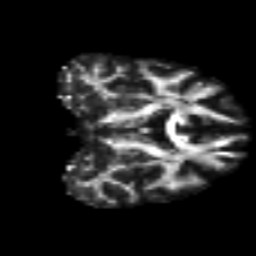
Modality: FA
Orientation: coronal
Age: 47
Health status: ill
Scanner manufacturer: philips
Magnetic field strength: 3 T
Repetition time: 9 s
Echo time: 0.127 s